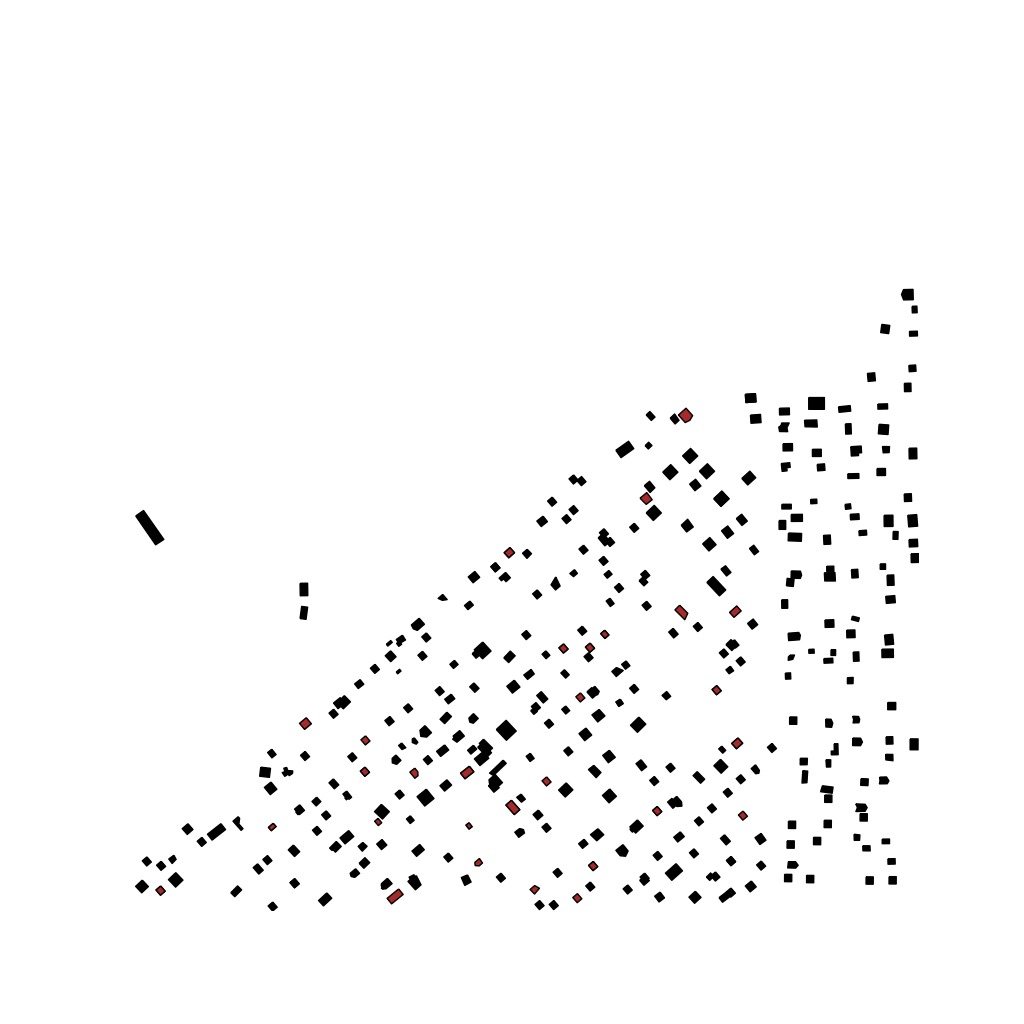
Tags: overhead vector_map, recreation, residential, individual_rise, density_1, Building, Facility, 1.0 km²